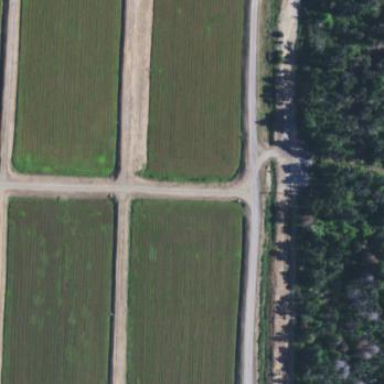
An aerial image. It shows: Farmland with cranberries as the main crop.